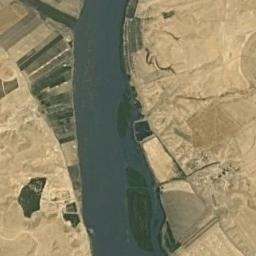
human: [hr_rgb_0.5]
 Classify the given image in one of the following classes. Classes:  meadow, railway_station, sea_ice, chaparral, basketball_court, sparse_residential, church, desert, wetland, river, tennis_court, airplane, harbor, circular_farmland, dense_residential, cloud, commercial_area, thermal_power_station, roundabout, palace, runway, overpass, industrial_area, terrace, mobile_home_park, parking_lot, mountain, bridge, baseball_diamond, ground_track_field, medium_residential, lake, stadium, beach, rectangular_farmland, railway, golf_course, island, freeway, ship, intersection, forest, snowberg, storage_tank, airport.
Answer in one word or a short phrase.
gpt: river